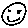
Label: smiley face